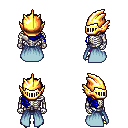
a pixel art fantasy rpg character, male body template, skeleton, overskirt, magenta pants, blue right-swept hairstyle, gold helm, gold boots, four views (front, back, left, right), 2x2 character sprite sheet, small pixel art, hard edges, no anti-aliasing